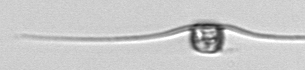
Label: Chaetoceros_danicus